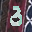
Label: 3